Question: I want to put an array data in a dropdown with Handsontable. So, I created a little array like this :
'''
var array_dropdown = ['Hello','test','lison','flag'];
'''
And here is my HOT :
'''
var container = document.getElementById('tab_traitement');
var hot = new Handsontable(container, {
data: data_traitement,
minSpareRows: 1,
rowHeaders: false,
colHeaders: false,
contextMenu: true,
height: 300,
width: 810,
colWidths: [200, 200, 200, 200],
cells: function(row, col, prop) {
var cellProperties = {};
if ([0].indexOf(row) !== -1 && col >= 0) {
cellProperties.readOnly = true;
}
return cellProperties;
},
columns: [{}, {}, {}, {
type: 'dropdown',
source: [array_dropdown] //Here, I'm trying to get the array data
}]
});
'''

Can someone help me please ?
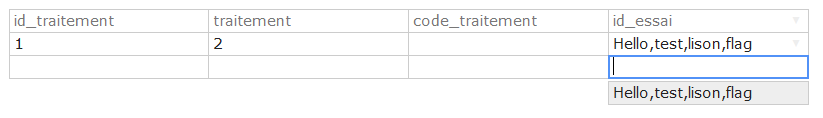
Answer: In 'source' option you don't need '[]'. This will make the array two-dimensional, as 'array_dropdown' is already an 'array'.
'''
source: array_dropdown // Don't need '[]' here
'''